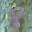
Label: 8